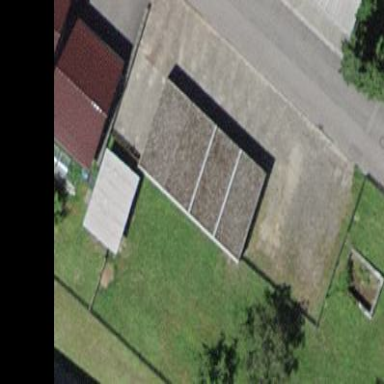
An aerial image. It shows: Group of garages.